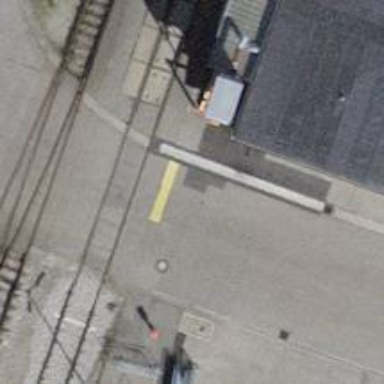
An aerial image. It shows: Level crossing along the railway.